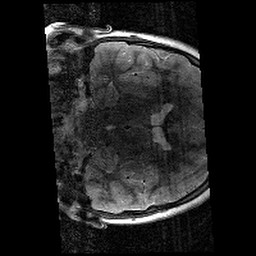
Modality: T2w
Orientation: coronal
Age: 10
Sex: male
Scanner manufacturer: siemens
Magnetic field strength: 3 T
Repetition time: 9.23 s
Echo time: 0.067 s